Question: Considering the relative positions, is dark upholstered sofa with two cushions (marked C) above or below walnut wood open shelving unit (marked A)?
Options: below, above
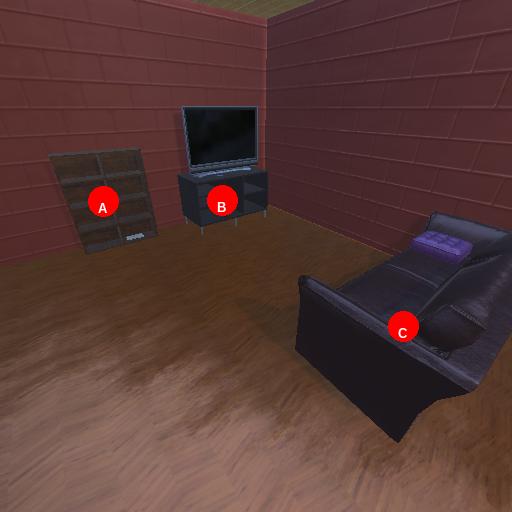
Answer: below